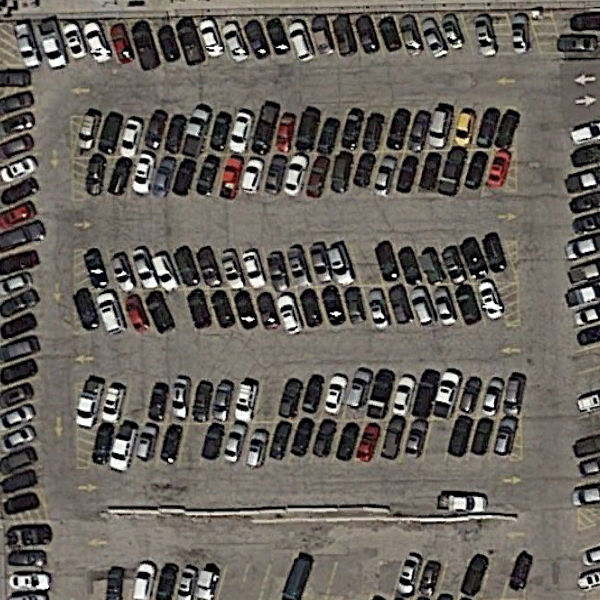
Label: Parking